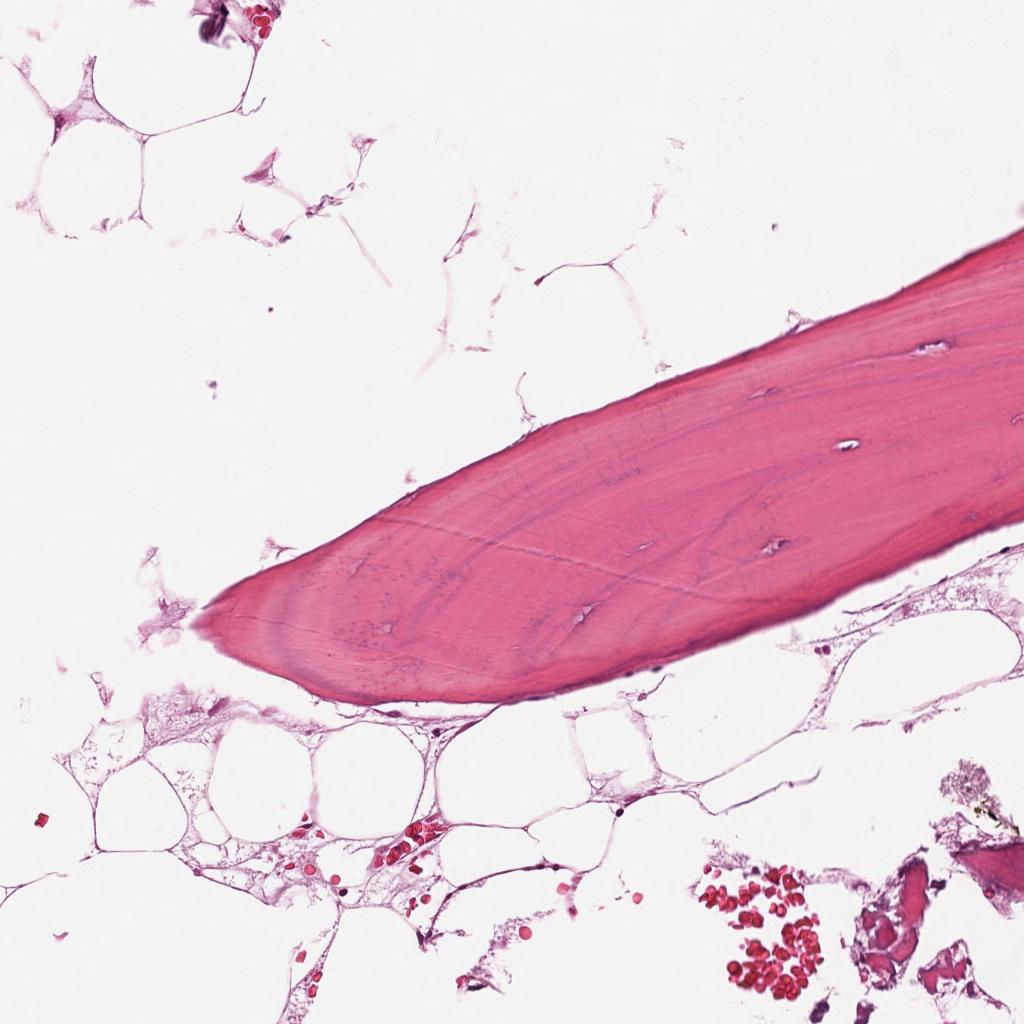
Label: Non-Tumor